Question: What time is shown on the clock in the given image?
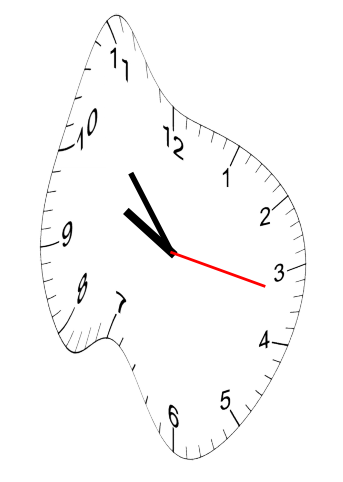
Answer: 09:53:17